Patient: sex M, age 55
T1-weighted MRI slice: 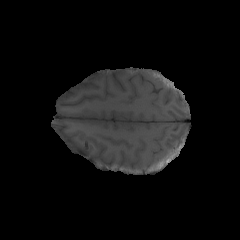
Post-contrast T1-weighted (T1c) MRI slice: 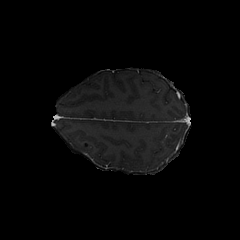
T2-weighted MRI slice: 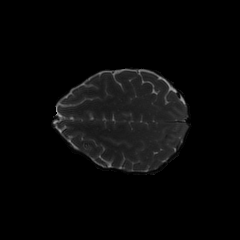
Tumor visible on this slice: no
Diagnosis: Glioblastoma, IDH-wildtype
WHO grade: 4